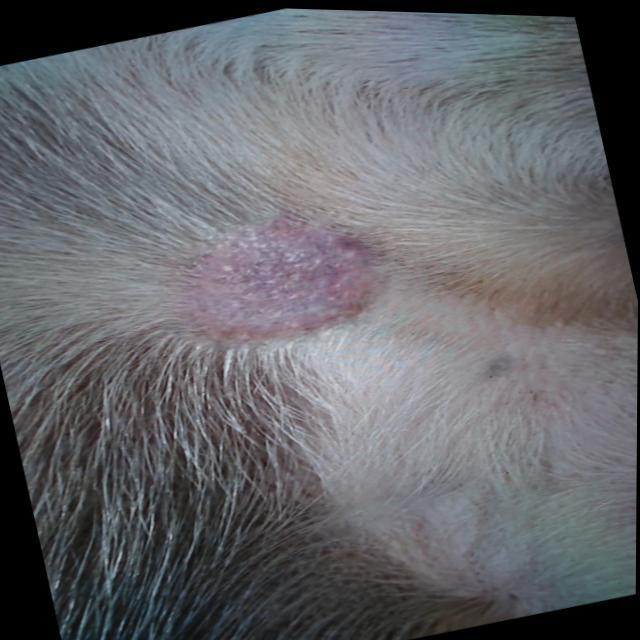
Canine ringworm (Dermatophytosis) — fungal infection caused by Microsporum or Trichophyton. Presents with circular alopecia, scaling, crusting, and broken hairs.